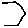
Label: hexagon